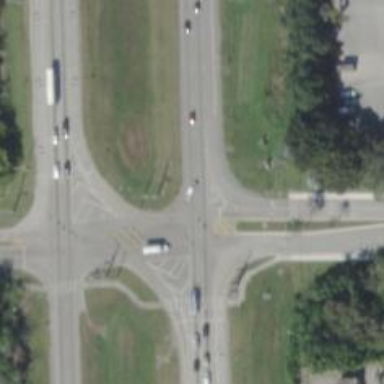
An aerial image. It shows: Trunk link highway.